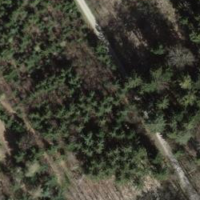
EUNIS habitat code: 44
Species observed at this site:
Platanthera bifolia